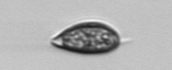
Label: Prorocentrum_triestinum